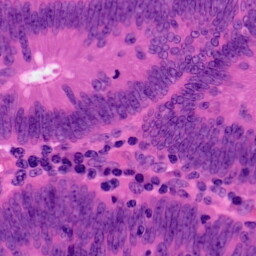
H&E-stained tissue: Colon